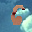
Label: 6